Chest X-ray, PA view. Patient: 28 years old, sex F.
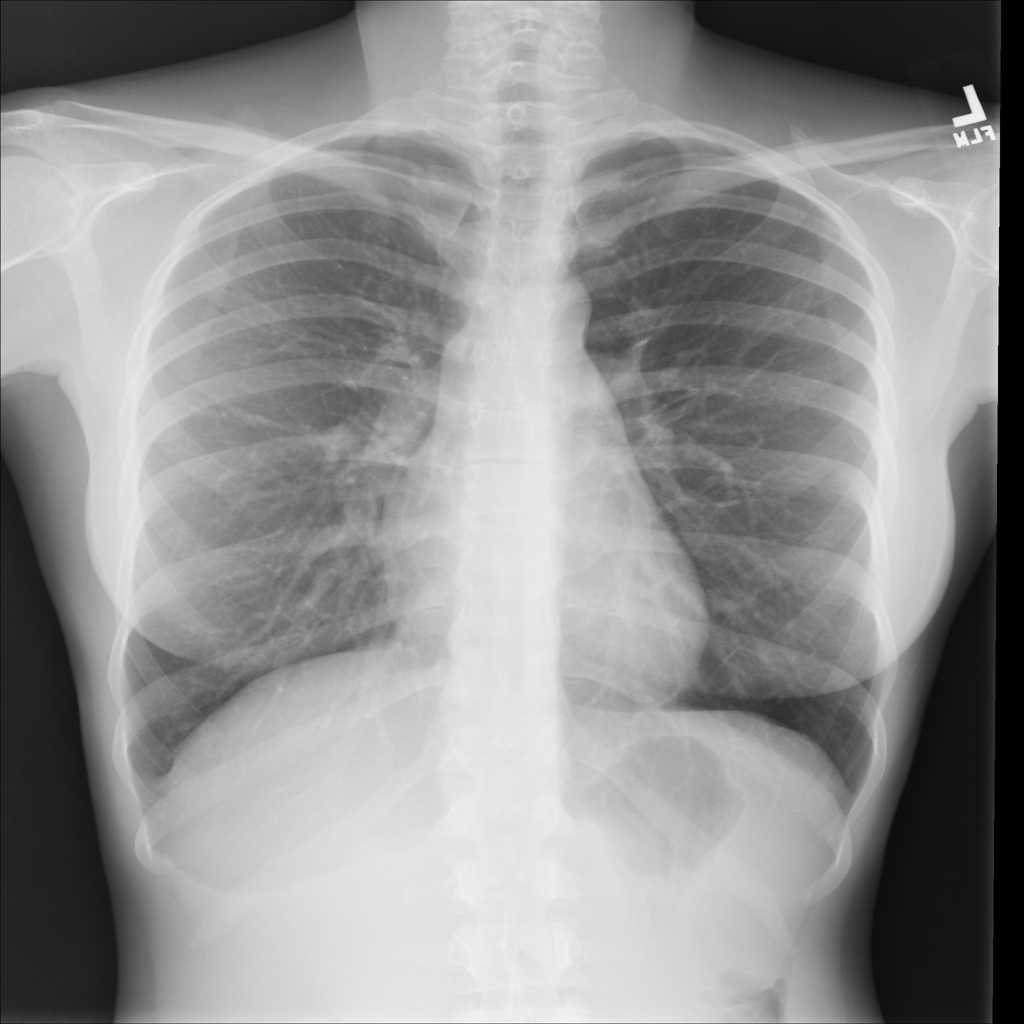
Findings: No Finding